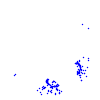
Particle: proton